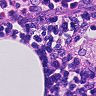
Metastatic tissue present: no